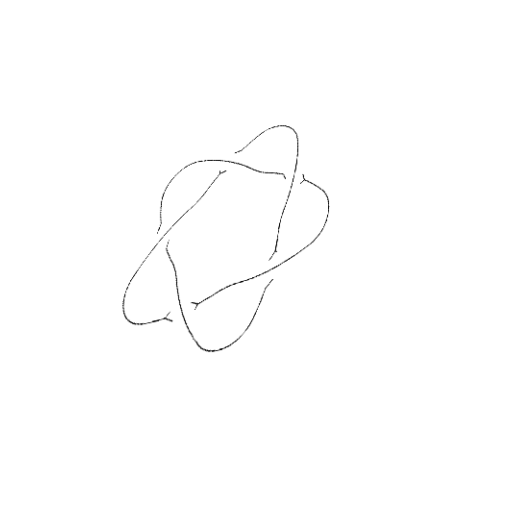
Crossing number: 5